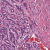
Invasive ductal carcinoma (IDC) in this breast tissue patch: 1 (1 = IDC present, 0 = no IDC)